Aerial crown-view tile of a tropical tree (Barro Colorado Island, Panama), acquired 20241014:
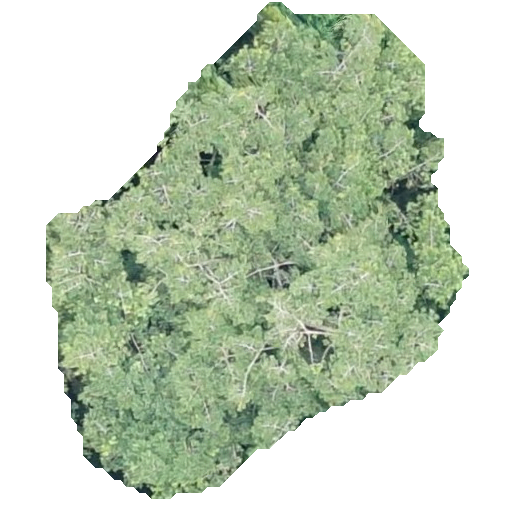
Species: Virola fosteri
GBIF accepted scientific name: Virola fosteri
Crown area: 211.337 m²